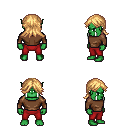
a pixel art fantasy rpg character, male body template, orc, green skin, brown long-sleeve shirt, red pants, light blonde loose hair, four views (front, back, left, right), 2x2 character sprite sheet, small pixel art, hard edges, no anti-aliasing